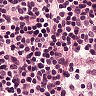
Metastatic tissue present: no